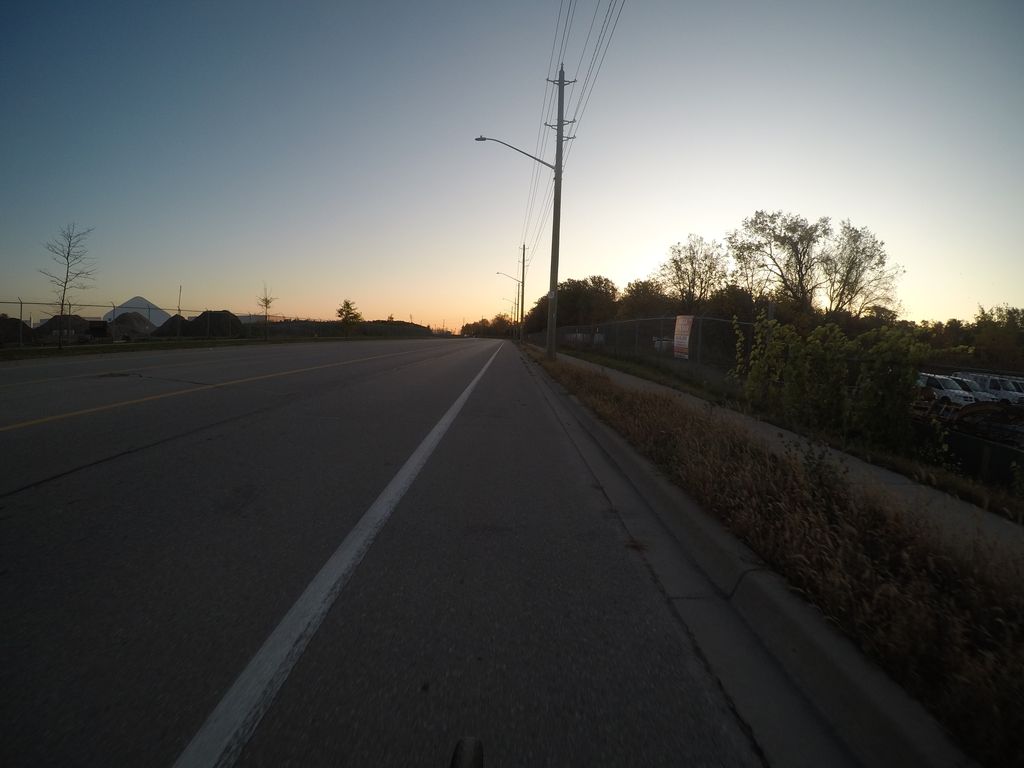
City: kitchener-waterloo